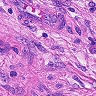
Metastatic tissue present: yes